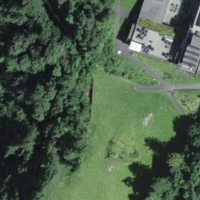
EUNIS habitat code: 44
Species observed at this site:
Mercurialis perennis